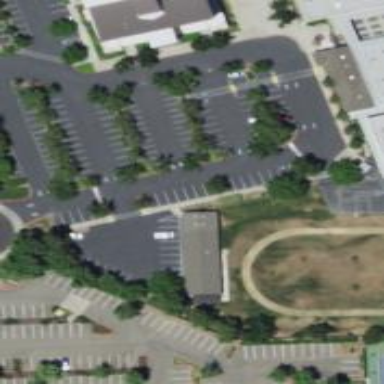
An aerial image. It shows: Parking area.